Question: I am trying to create my own portfolio website. Everything was fine since I tried to put the ib image with the text that says Ib student. I tried to use bootstrap box model first, that doesn't work. Then I tried using float, but that also didn't work. Text always shows at the top of the page and if I try to change its position with 'position: absolute' when I resize the page its position gets to somewhere I don't want. To sum up, how can I put these together
How it looks like:

'''
body {
text-align: center;
color: #FFF5FD;
}
header {
background-color: #FF96AD;
}
header h1 {
color: #FFF5FD;
font-family: 'Dancing Script', cursive;
font-size: 6rem;
padding-top: 16px;
}
header img {
width: 16%;
border-radius: 60%;
margin-top: 30px;
min-width: 200px;
}
.navbar-brand {
padding-top: 6px;
padding-bottom: 6px;
margin-bottom: 3px;
}
.capton {
font-size: 1.3rem;
margin-top: 18px;
font-family: 'Spartan', sans-serif;
font-weight: 600;
}
.ib {
width: 6%;
}
'''
'''
<link href="https://cdn.jsdelivr.net/npm/bootstrap@5.0.1/dist/css/bootstrap.min.css" rel="stylesheet" integrity="sha384-+0n0xVW2eSR5OomGNYDnhzAbDsOXxcvSN1TPprVMTNDbiYZCxYbOOl7+AMvyTG2x" crossorigin="anonymous">
<header id="home">
<nav class="navbar navbar-expand-lg navbar-dark bg-dark">
<div class="container-fluid">
<a class="navbar-brand" href="#home">Bati Gozen</a>
<button class="navbar-toggler" type="button" data-bs-toggle="collapse" data-bs-target="#navbarNavAltMarkup" aria-controls="navbarNavAltMarkup" aria-expanded="false" aria-label="Toggle navigation">
<span class="navbar-toggler-icon"></span>
</button>
<div class="collapse navbar-collapse" id="navbarNavAltMarkup">
<div class="navbar-nav">
<a class="nav-link active" aria-current="page" href="#">Home</a>
<a class="nav-link" href="#">My Work</a>
<a class="nav-link" href="#">CV</a>
</div>
</div>
</div>
</nav>
<img src="https://via.placeholder.com/300.jpg/" alt="My Picture">
<h1>Bati Gozen</h1>
<p class="capton">"Web Developer, Video Editor"</p>
<div class="row row-cols-lg-2 row-cols-md-2 row-cols-sm-1 row-cols-1">
<div class="col">
<img src="https://via.placeholder.com/400.jpg/" alt="IB" class="ib">
</div>
<div class="col">
<h3> IB Student, 12.th Grade</h3>
</div>
</div>
</header>
<section id="resume">
<h3>My Resume</h3>
</section>
<script src="https://cdn.jsdelivr.net/npm/bootstrap@5.0.1/dist/js/bootstrap.bundle.min.js" integrity="sha384-gtEjrD/SeCtmISkJkNUaaKMoLD0//ElJ19smozuHV6z3Iehds+3Ulb9Bn9Plx0x4" crossorigin="anonymous">
'''
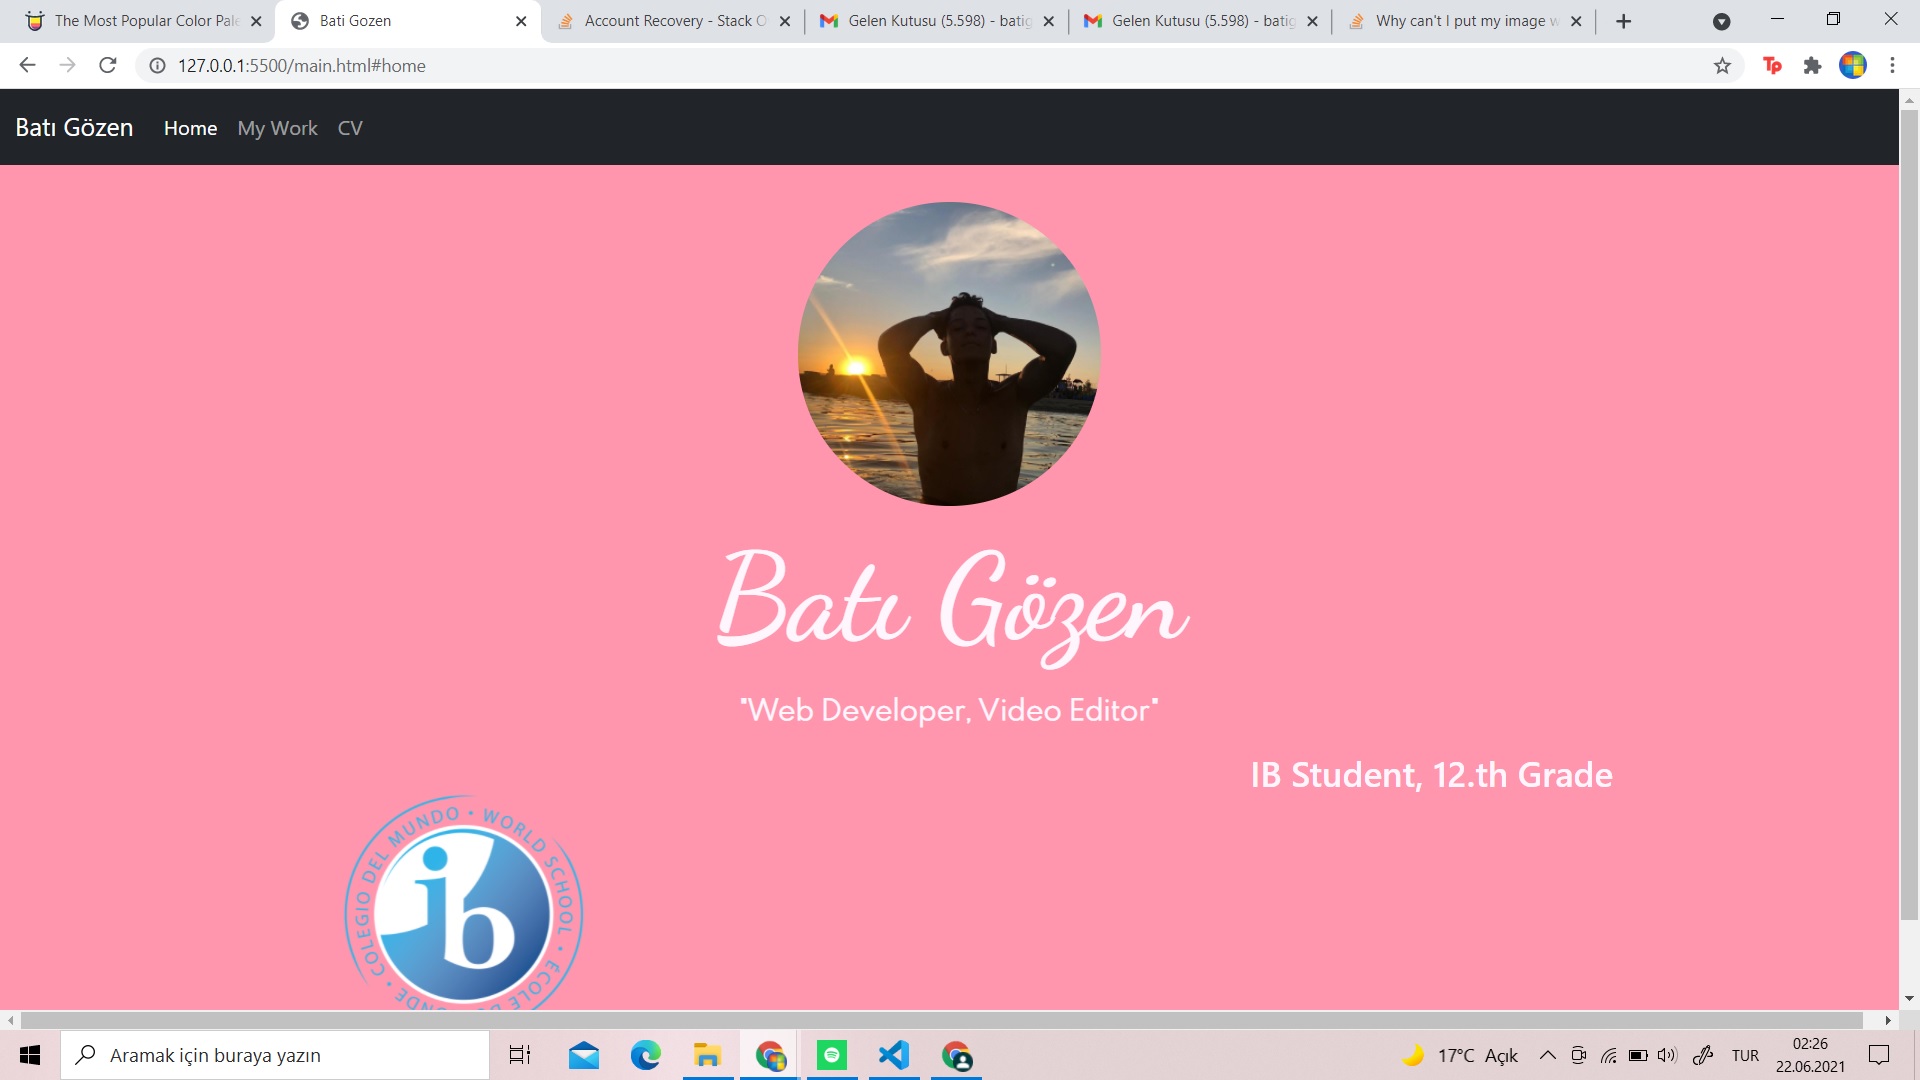
Answer: '''
body {
text-align: center;
color: #FFF5FD;
}
header {
background-color: #FF96AD;
}
header h1 {
color: #FFF5FD;
font-family: 'Dancing Script', cursive;
font-size: 6rem;
padding-top: 16px;
}
header img {
width: 16%;
border-radius: 60%;
margin-top: 30px;
min-width: 200px;
}
.navbar-brand {
padding-top: 6px;
padding-bottom: 6px;
margin-bottom: 3px;
}
.capton {
font-size: 1.3rem;
margin-top: 18px;
font-family: 'Spartan', sans-serif;
font-weight: 600;
}
.ib {
width: 6%;
}
'''
'''
<link href="https://cdn.jsdelivr.net/npm/bootstrap@5.0.1/dist/css/bootstrap.min.css" rel="stylesheet" integrity="sha384-+0n0xVW2eSR5OomGNYDnhzAbDsOXxcvSN1TPprVMTNDbiYZCxYbOOl7+AMvyTG2x" crossorigin="anonymous">
<header id="home">
<nav class="navbar navbar-expand-lg navbar-dark bg-dark">
<div class="container-fluid">
<a class="navbar-brand" href="#home">Bati Gozen</a>
<button class="navbar-toggler" type="button" data-bs-toggle="collapse" data-bs-target="#navbarNavAltMarkup" aria-controls="navbarNavAltMarkup" aria-expanded="false" aria-label="Toggle navigation">
<span class="navbar-toggler-icon"></span>
</button>
<div class="collapse navbar-collapse" id="navbarNavAltMarkup">
<div class="navbar-nav">
<a class="nav-link active" aria-current="page" href="#">Home</a>
<a class="nav-link" href="#">My Work</a>
<a class="nav-link" href="#">CV</a>
</div>
</div>
</div>
</nav>
<img src="https://via.placeholder.com/300.jpg/" alt="My Picture">
<h1>Bati Gozen</h1>
<p class="capton">"Web Developer, Video Editor"</p>
<!--<div class="row row-cols-lg-2 row-cols-md-2 row-cols-sm-1 row-cols-1">
<div class="col">
<img src="https://via.placeholder.com/400.jpg/" alt="IB" class="ib">
</div>
<div class="col">
<h3> IB Student, 12.th Grade</h3>
</div>
</div>-->
<div class="row">
<div class="col d-flex">
<img class="ms-auto" src="https://via.placeholder.com/400.jpg/" alt="IB" class="ib">
</div>
<div class="col d-flex">
<h3 class="my-auto me-auto"> IB Student, 12.th Grade</h3>
</div>
</div>
</header>
<section id="resume">
<h3>My Resume</h3>
</section>
<script src="https://cdn.jsdelivr.net/npm/bootstrap@5.0.1/dist/js/bootstrap.bundle.min.js" integrity="sha384-gtEjrD/SeCtmISkJkNUaaKMoLD0//ElJ19smozuHV6z3Iehds+3Ulb9Bn9Plx0x4" crossorigin="anonymous">
'''
To get this result I have commented out your code snippet and insert mine check that out. Also you can customize left and right using the 'ms-auto' and 'me-auto' to adjust the margin in the left nad right.